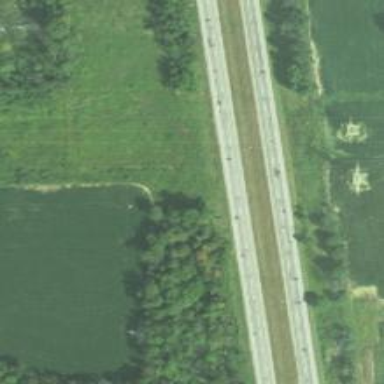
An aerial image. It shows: This image shows trunk highway that functions as expressway.